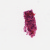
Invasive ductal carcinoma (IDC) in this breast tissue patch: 0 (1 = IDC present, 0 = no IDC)